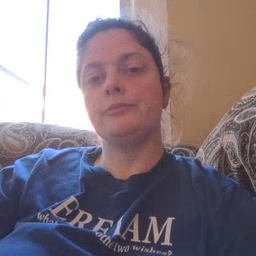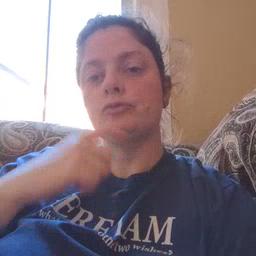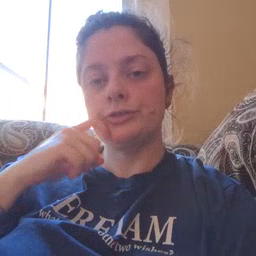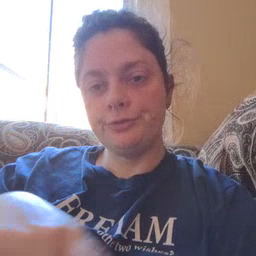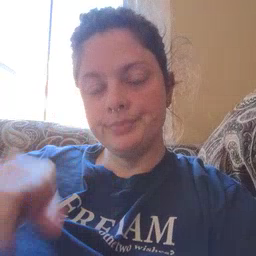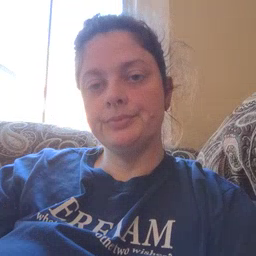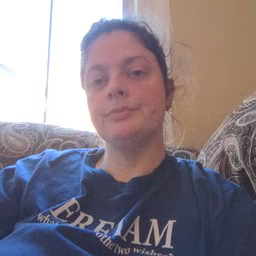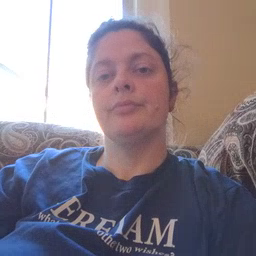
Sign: dryer